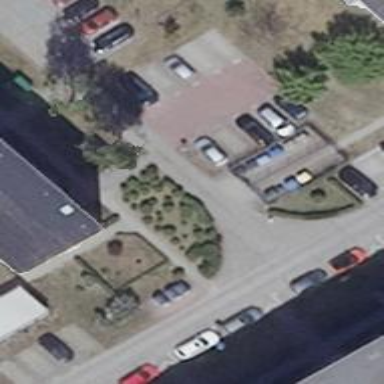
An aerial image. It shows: Sidewalk along the footway.